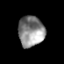
Tissue: prostate
Cell type: T cells
Senescence score: 0.3008
Nuclear area (px): 774
Mean DAPI intensity: 139.283